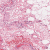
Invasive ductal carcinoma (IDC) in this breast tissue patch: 0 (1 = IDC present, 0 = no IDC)